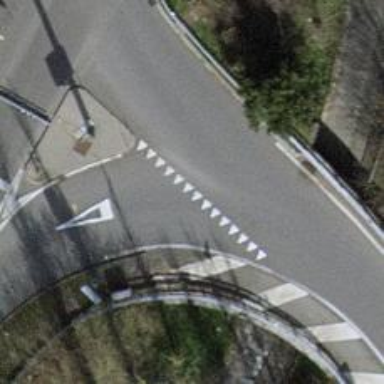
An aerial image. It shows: Road with "give way" sign.